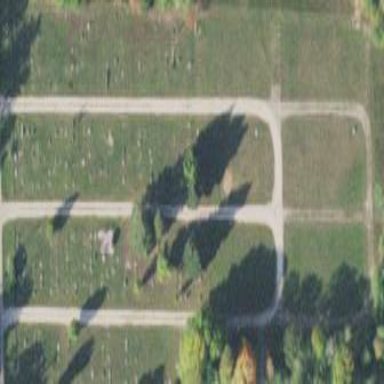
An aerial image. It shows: Cemetery.